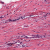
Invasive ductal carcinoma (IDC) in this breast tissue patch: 0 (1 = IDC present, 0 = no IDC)